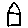
Label: house